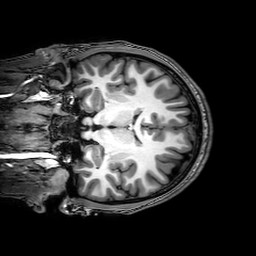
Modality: T1w
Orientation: coronal
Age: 20
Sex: male
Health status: healthy
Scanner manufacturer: philips
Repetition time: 0.008146 s
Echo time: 0.00374 s